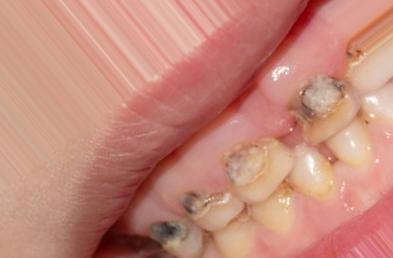
Condition: Caries